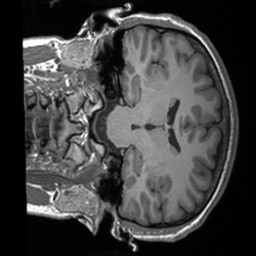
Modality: T1w
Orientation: coronal
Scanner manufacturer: siemens
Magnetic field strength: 3 T
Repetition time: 1.9 s
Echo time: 0.00226 s